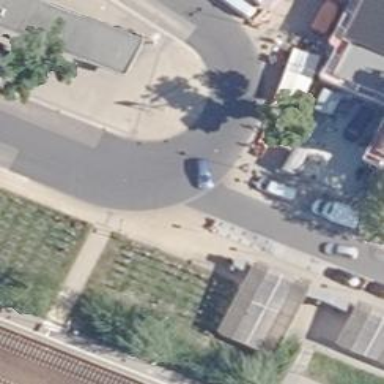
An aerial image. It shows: Motorcycle parking available on the street side.